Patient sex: M
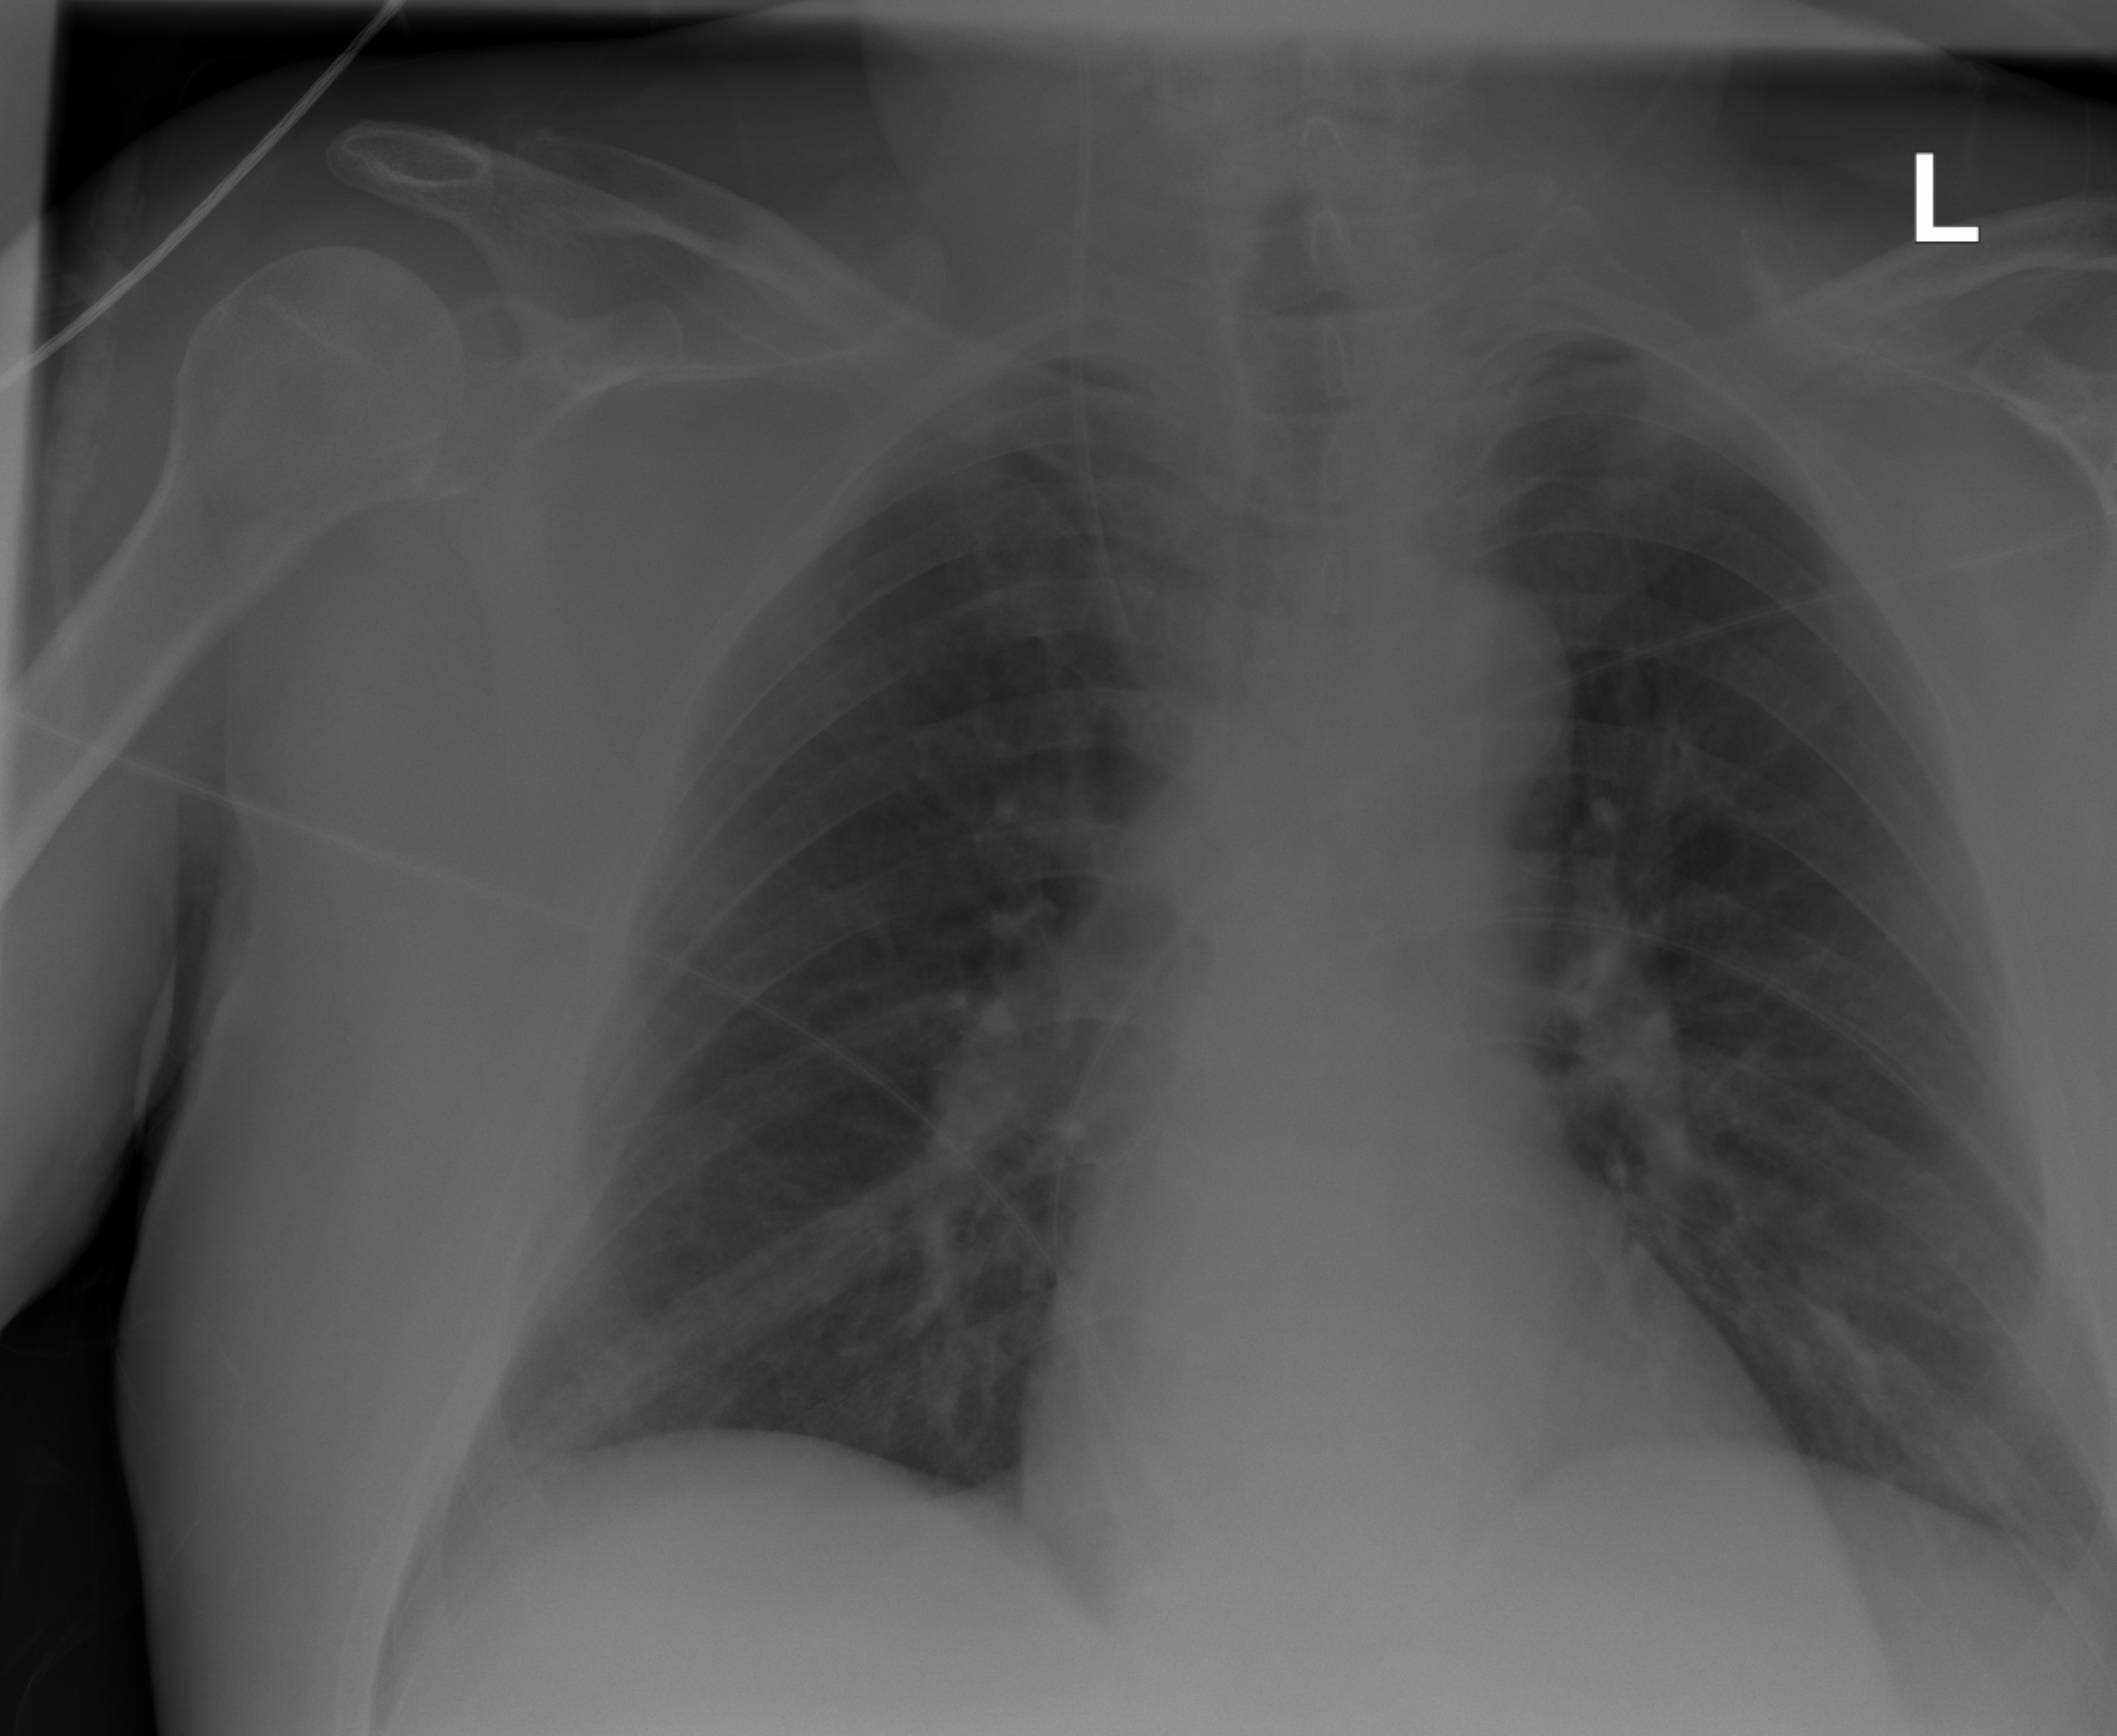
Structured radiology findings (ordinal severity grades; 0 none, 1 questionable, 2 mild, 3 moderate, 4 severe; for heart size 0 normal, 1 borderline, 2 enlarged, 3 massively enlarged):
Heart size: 0
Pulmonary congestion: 0
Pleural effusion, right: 0
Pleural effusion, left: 0
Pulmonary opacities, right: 0
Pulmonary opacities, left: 2
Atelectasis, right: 2
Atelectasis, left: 2